Question: I represent the questions from the database using php. Using an array I display them in a table. The radio buttons are grouped by giving a variable "i" in php as the name. Because of that I cannot get the values of those radio buttons to a javascript function to calculate the total.
This is how the table is represented:

I want to calculate the total from the selected radio button values and send the value to another page. How do I do that? Thanks a lot in advance!
Below is my code.
'''
<html>
<body>
<?php
$DATABASE_HOST = 'localhost';
$DATABASE_USER = 'root';
$DATABASE_PASS = '';
$DATABASE_NAME = 'psych';
$connect = mysqli_connect($DATABASE_HOST, $DATABASE_USER, $DATABASE_PASS, $DATABASE_NAME);
$res = mysqli_query($connect, "SELECT questions FROM questions");
$quests = mysqli_fetch_array($res);
?>
<form name="form1" id="form1" method="post" action="../../Algorithms/score.php">
<table>
<th>
<td width=100>Strongly agree </td>
<td width=100>Agree </td>
<td width=100>Neutral </td>
<td width=100>Disagree </td>
<td width=100>Strongly disagree </td>
</th>
<?php
$score=0;
$i=1;
while($row = mysqli_fetch_array($res))
{
echo "<tr> <td width=500>".$i.". ".$row['questions']."</td>";
echo '<td width=100> <input type="radio" name="'.$i.'" value="1" > </td>';
echo '<td width=100> <input type="radio" name="'.$i.'" value="2" > </td>';
echo '<td width=100> <input type="radio" name="'.$i.'" value="3" > </td>';
echo '<td width=100> <input type="radio" name="'.$i.'" value="4" > </td>';
echo '<td width=100> <input type="radio" name="'.$i.'" value="5" > </td>';
// if (score."$i") {echo "score$i";}
echo "</tr>";
// echo $scores[$i];
//$scores[$i]=$_POST['score'.$i];
$i++;
}
echo "</table>";
echo "<br>";
?>
<input type='submit' name='submit' value='Submit'/>
'''
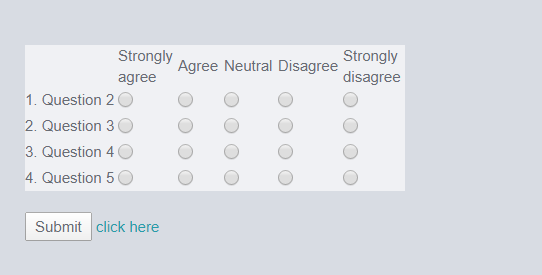
Answer: First of all , it will to name your inputs with a meaningful names.
For example
'''
echo '<td width=100> <input type="radio" name="score['.$i.']" value="1" > </td>'
'''
this will help you to distinguish between other fields - if you need to add another fields -
in server side , you are now have a array of inputs called 'score' , you can sum/calculate the total with <URL> just like :
'''
if (isset($_POST['score'])) {
$total = array_sum($_POST['score']);
}
'''
to save this value , you can use <URL> with this